Field crop: maize
Growth stage: 2
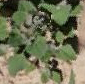
Species: chenopodium